Question: I am creating a UI that will be displaying generated patterns similar to fractals and cellular automation, but they will be continuously generating and automated.

The pixels and pixel colors will be displayed as a grid of squares in a usercontrol. I've already created the usercontrol to display this but since it is constantly calculation at every timer.tick it dramatically slows down the rest of the UI and causes all other elements to stutter.
So I looked into threading and set the "calculating" part in a BackgroundWorker DoWork(), which ultimately didn't end up working out the way I wanted it to. The BackgroundWorker is using data from the main thread (Rectangle[400]), so I had to use 'Dispatcher.Invoke(new Action(() => { }));' which simply defeats the purpose, the program still ran very "stuttery".
So, how can I create a usercontrol...name:display_control entirely on a separate thread and have it appear in another usercontrol...name:unsercontrol1 (Which is running in the main thread), ? Then I could possibly databind the user_input data with the usercontrol1 'User_Input_Class' instance.
Or, is there a better way to achieve this? Only other way I can think of doing this is to simply create an entirely separate program for the display and share a file containing the user_input data which is very unprofessional.
'''
public partial class Fractal_Gen_A : UserControl
{
byte W_R = 0;
byte W_G = 255;
byte W_B = 0;
int Pixel_Max_Width = 20;
int Pixel_Max_Height = 20;
Color[] Pixel_Color = new Color[20 * 20]; //Width_Max * Canvas_Height_Count
Rectangle[] Pixel = new Rectangle[20 * 20];
Color[] Temp_Color = new Color[20 * 20];
BackgroundWorker worker = new BackgroundWorker();
private void Timer_Tick(object sender, EventArgs e)
{
try { worker.RunWorkerAsync(); }
catch {}
}
Function_Classes.Main_Binder.FGA LB = new Function_Classes.Main_Binder.FGA(); //LB = local Binder
DispatcherTimer Timer = new DispatcherTimer();
public Fractal_Gen_A()
{
LB.Brush = new SolidColorBrush[Pixel_Max_Width * Pixel_Max_Height];
InitializeComponent();
DataContext = LB;
Set_Up_Binded_Brushes();
worker.DoWork += Worker_Work;
Timer.Tick += new EventHandler(Timer_Tick);
Timer.Interval = new TimeSpan(0, 0, 0, 0, 300);
}
private void Set_Up_Binded_Brushes()
{
for (int i = 0; i < Pixel_Max_Width *Pixel_Max_Height; i++)
{
LB.Brush[i] = new SolidColorBrush(Color.FromRgb(255, 0, 0));
}
}
private delegate void UpdateMyDelegatedelegate(int i);
private void UpdateMyDelegateLabel(int i){}
private void Worker_Work(object sender, DoWorkEventArgs e)
{
try
{
BackgroundWorker Worker = sender as BackgroundWorker;
SolidColorBrush[] Temp_Brush = new SolidColorBrush[Pixel_Max_Height * Pixel_Max_Width];
for (int h = 0; h < Pixel_Max_Height - 1; h++)
{
for (int w = 0; w < Pixel_Max_Width; w++)
{
Dispatcher.Invoke(System.Windows.Threading.DispatcherPriority.Normal, new Action(() => {
Temp_Brush[((h + 1) * Pixel_Max_Width) + w] = new SolidColorBrush();
Temp_Brush[((h + 1) * Pixel_Max_Width) + w].Color = LB.Brush[(h * Pixel_Max_Width) + w].Color;
}));
}
}
W_R += 23;
for (int w = 0; w < Pixel_Max_Width; w++)
{
W_B += 23 % 255;
W_R += 23 % 255;
Temp_Brush[w].Color = Color.FromRgb(W_R, W_B, W_G);
}
Dispatcher.Invoke(System.Windows.Threading.DispatcherPriority.Normal, new Action(() => {
Array.Copy(Temp_Brush, 0, LB.Brush, 0, Pixel_Max_Height * Pixel_Max_Width);
}));
UpdateMyDelegatedelegate UpdateMyDelegate = new UpdateMyDelegatedelegate(UpdateMyDelegateLabel);
}
catch { }
}
private void Worker_Done(object sender, RunWorkerCompletedEventArgs e)
{
}
private void UserControl_Loaded(object sender, RoutedEventArgs e)
{
double X_Set = Pixel_Canvas.ActualWidth / Pixel_Max_Width;
double Y_Set = Pixel_Canvas.ActualHeight / Pixel_Max_Height;
for (int h = 0; h < Pixel_Max_Height; h++)
{
for (int w = 0; w < Pixel_Max_Width; w++)
{
Pixel_Color[(h * Pixel_Max_Width) + w] = Color.FromRgb(255, 0, 0);
Pixel[(h * Pixel_Max_Width) + w] = new Rectangle();
Pixel[(h * Pixel_Max_Width) + w].Width = Pixel_Canvas.ActualWidth / Pixel_Max_Width;
Pixel[(h * Pixel_Max_Width) + w].Height = Pixel_Canvas.ActualHeight / Pixel_Max_Height;
Pixel[(h * Pixel_Max_Width) + w].Stroke = new SolidColorBrush(Color.FromRgb(100, 100, 100)); //Pixel_Color[(h * Pixel_Max_Width) + w]
Pixel[(h * Pixel_Max_Width) + w].StrokeThickness = .5;
Pixel[(h * Pixel_Max_Width) + w].Fill = new SolidColorBrush(Color.FromRgb(255, 0, 0)); //Pixel_Color[(h * Pixel_Max_Width) + w]
Canvas.SetLeft(Pixel[(h * Pixel_Max_Width) + w], (X_Set * w) + 0);
Canvas.SetTop(Pixel[(h * Pixel_Max_Height) + w], (Y_Set * h) + 0);
Pixel_Canvas.Children.Add(Pixel[(h * Pixel_Max_Height) + w]);
int Temp_Count = (h * Pixel_Max_Width) + w;
string Temp_Bind = "Brush[" + Temp_Count.ToString() + "]";
Binding Bind = new Binding(Temp_Bind);
Pixel[(h * Pixel_Max_Height) + w].SetBinding(Rectangle.FillProperty, Bind );
// Dispatcher.Invoke(new Action(() => { }));
Timer.Start();
}
}
Timer.Start();
}
private void Button_Click(object sender, RoutedEventArgs e)
{
Window pw = new PopUp_Window();
pw.Show();
}
}
'''
Basically, I am using usercontrols to act as views, 2 will be displayed at all times, one on the left one on the right.
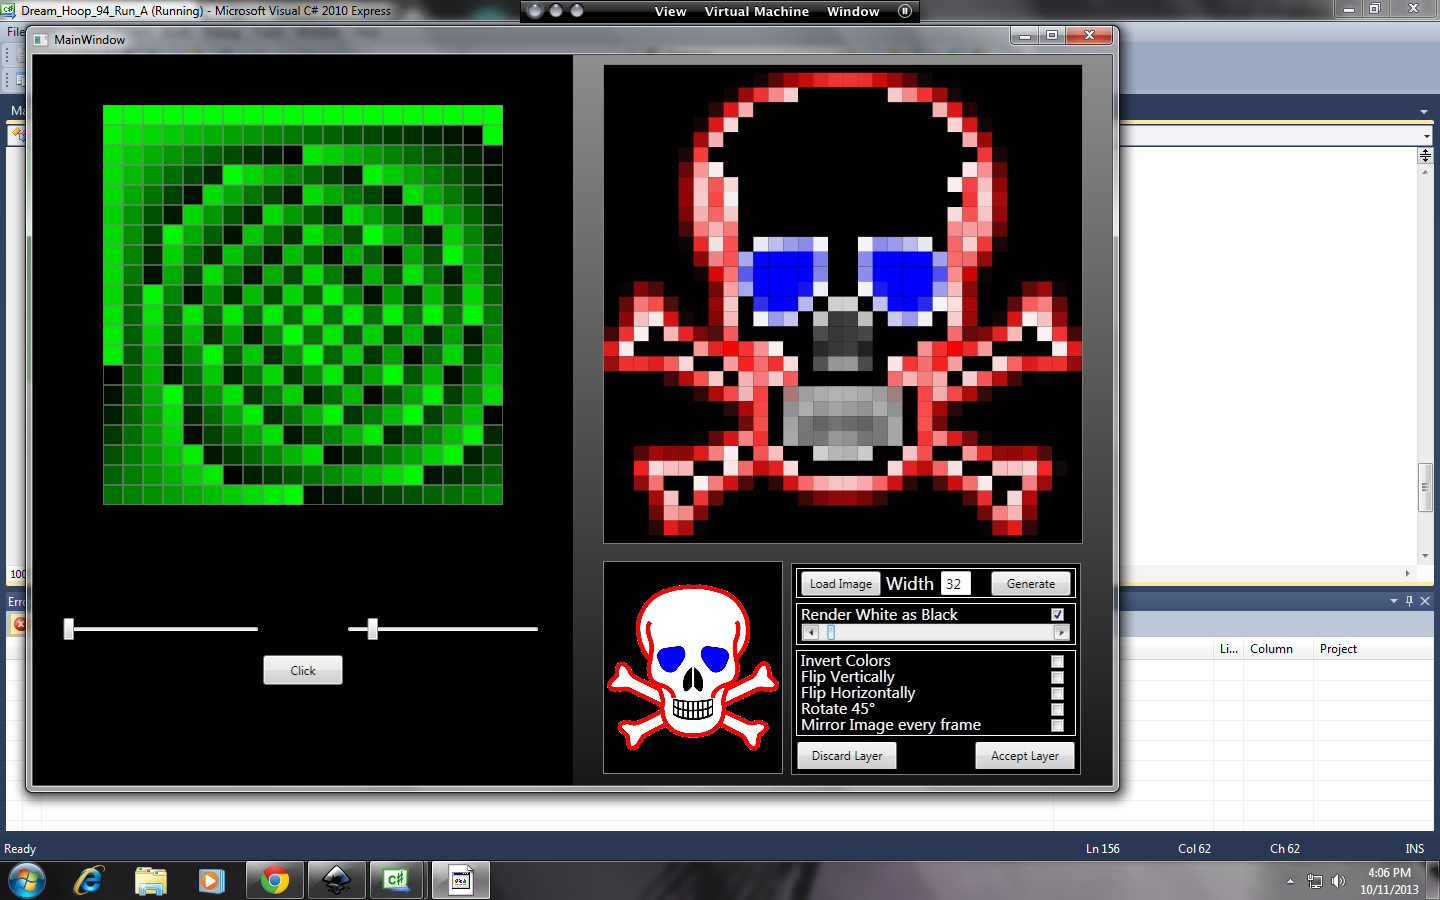
Answer: Ok. Delete all your code and start all over.
If you're working with WPF, you really need to embrace <URL>
This is how you do that in WPF:
'''
<Window x:Class="MiscSamples.Fractals"
xmlns="http://schemas.microsoft.com/winfx/2006/xaml/presentation"
xmlns:x="http://schemas.microsoft.com/winfx/2006/xaml"
Title="Fractals" Height="300" Width="300">
<ItemsControl ItemsSource="{Binding Cells}">
<ItemsControl.ItemsPanel>
<ItemsPanelTemplate>
<UniformGrid Rows="{Binding Size}" Columns="{Binding Size}"/>
</ItemsPanelTemplate>
</ItemsControl.ItemsPanel>
<ItemsControl.ItemTemplate>
<DataTemplate>
<Border BorderBrush="Gray" BorderThickness="2">
<Border.Background>
<SolidColorBrush Color="{Binding Color,Mode=OneTime}"/>
</Border.Background>
</Border>
</DataTemplate>
</ItemsControl.ItemTemplate>
</ItemsControl>
</Window>
'''
Code Behind:
'''
public partial class Fractals : Window
{
public Fractals()
{
InitializeComponent();
DataContext = new FractalViewModel();
}
}
'''
ViewModel:
'''
public class FractalViewModel:PropertyChangedBase
{
private ObservableCollection<FractalCell> _cells;
public int Rows { get; set; }
public int Columns { get; set; }
public ObservableCollection<FractalCell> Cells
{
get { return _cells; }
set
{
_cells = value;
OnPropertyChanged("Cells");
}
}
public FractalViewModel()
{
var ctx = TaskScheduler.FromCurrentSynchronizationContext();
Task.Factory.StartNew(() => CreateFractalCellsAsync())
.ContinueWith(x => Cells = new ObservableCollection<FractalCell>(x.Result), ctx);
}
private List<FractalCell> CreateFractalCellsAsync()
{
var cells = new List<FractalCell>();
var colors = typeof(Colors).GetProperties().Select(x => (Color)x.GetValue(null, null)).ToList();
var random = new Random();
for (int i = 0; i < 32; i++)
{
for (int j = 0; j < 32; j++)
{
cells.Add(new FractalCell() { Row = i, Column = j, Color = colors[random.Next(0, colors.Count)] });
}
}
return cells;
}
}
'''
Data Item:
'''
public class FractalCell:PropertyChangedBase
{
public int Row { get; set; }
public int Column { get; set; }
public Color Color { get; set; }
}
'''
PropertyChangedBase class:
'''
public class PropertyChangedBase:INotifyPropertyChanged
{
public event PropertyChangedEventHandler PropertyChanged;
protected virtual void OnPropertyChanged(string propertyName)
{
PropertyChangedEventHandler handler = PropertyChanged;
if (handler != null)
handler(this, new PropertyChangedEventArgs(propertyName));
}
}
'''
Result:

- - <URL>- - - 'File -> New Project -> WPF Application'-